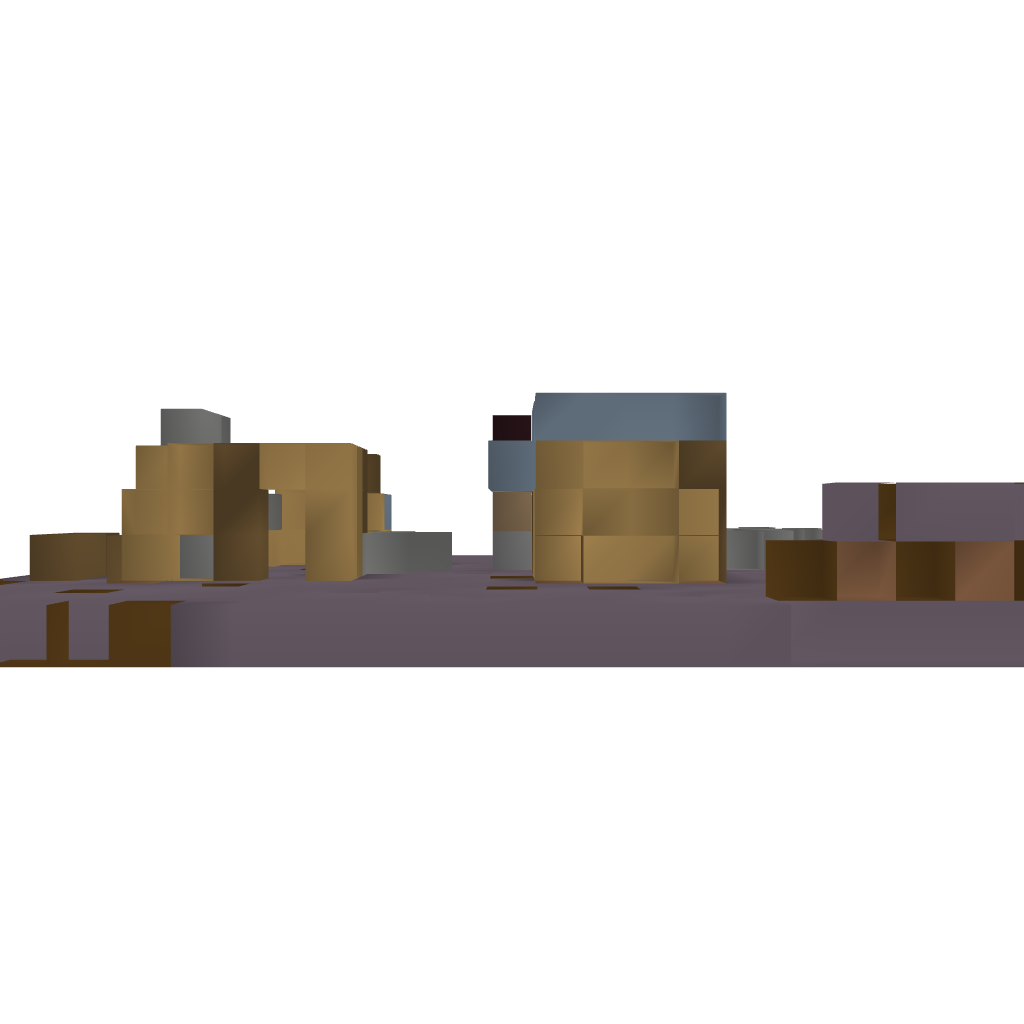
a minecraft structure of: Zombie Village